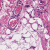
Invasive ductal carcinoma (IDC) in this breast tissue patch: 0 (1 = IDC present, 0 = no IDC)